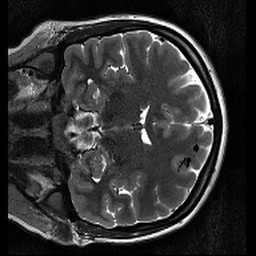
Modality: T2w
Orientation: coronal